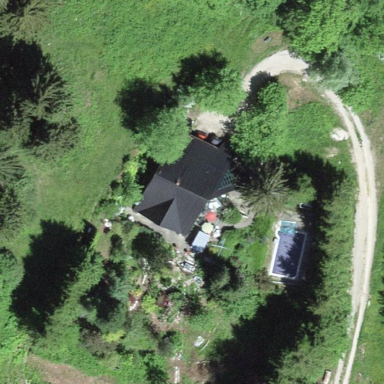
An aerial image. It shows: Garden area designated for leisure land.